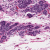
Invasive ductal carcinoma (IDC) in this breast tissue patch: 0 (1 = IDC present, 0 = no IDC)